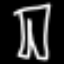
Label: pants